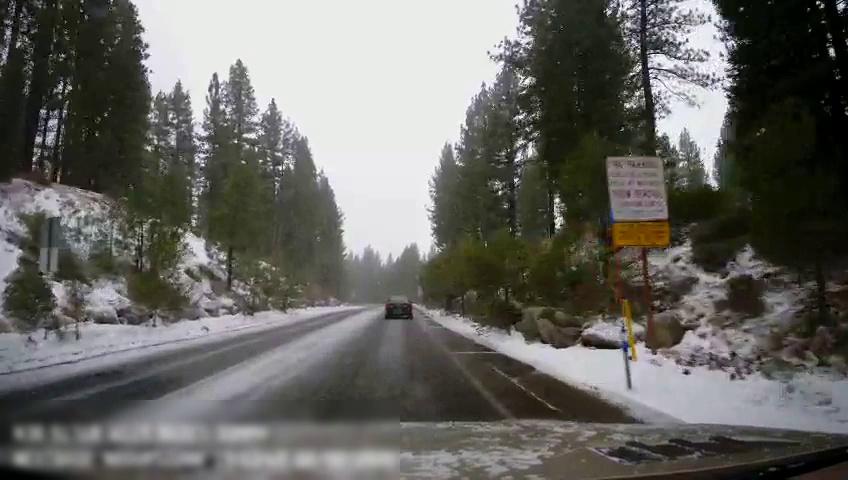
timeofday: Day
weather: Snowy
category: Drivable Space
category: Vehicles | Car
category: Lanes | Opposite Lane
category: Lanes | Opposite Lane
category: Lanes | Current Lane
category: Traffic | Signs
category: Traffic | Signs